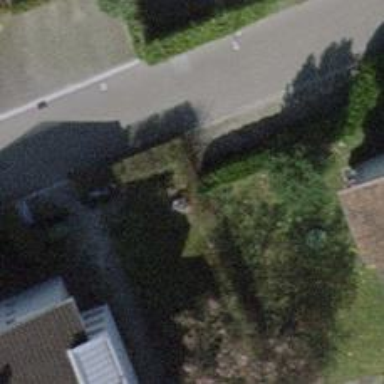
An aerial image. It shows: Hedge acting as barrier.